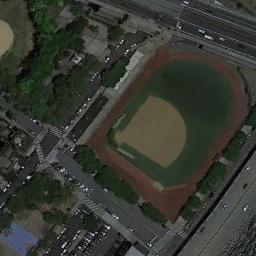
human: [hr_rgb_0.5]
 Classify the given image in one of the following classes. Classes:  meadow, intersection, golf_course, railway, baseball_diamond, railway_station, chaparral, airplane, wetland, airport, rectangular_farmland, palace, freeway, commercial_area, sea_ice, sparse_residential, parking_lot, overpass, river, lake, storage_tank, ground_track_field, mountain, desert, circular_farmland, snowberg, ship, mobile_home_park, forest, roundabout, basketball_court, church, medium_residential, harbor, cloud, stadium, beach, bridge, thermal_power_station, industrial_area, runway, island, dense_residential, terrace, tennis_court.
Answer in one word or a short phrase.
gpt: baseball_diamond